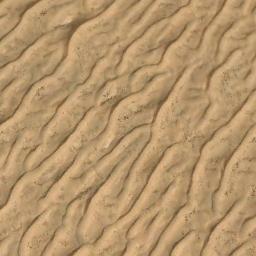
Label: desert